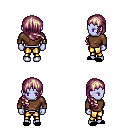
a pixel art fantasy rpg character, female body template, dark elf, purple skin, brown long-sleeve shirt, gold greaves, white blonde right-swept hairstyle, black slippers, four views (front, back, left, right), 2x2 character sprite sheet, small pixel art, hard edges, no anti-aliasing